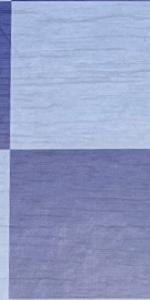
Label: Empty